Question: I have a table 'Farm' with these columns
'''
FarmID:(primary)
Kenizy:
BarBedo:
BarBodo:
MorKodo:
'''
These columns are palm types in some language. each column of those contains a number indicates the number of this type of palm inside a farm.
Example:
'''
FarmID | Kenizy | BarBedo | BarBodo | MorKodo
-----------------------------------------------
3 | 20 | 12 | 45 | 60
22 | 21 | 9 | 41 | 3
'''
I want to insert that table into the following tables:
Table 'Palm_Farm'
'''
FarmID:(primary)
PalmID;(primary)
PalmTypeName:
Count:
'''
That table connects each farm with each palm type.
Example:
'''
FarmID | PalmID | PalmTypeName | Count
-----------------------------------------------
3 | 1 | Kenizy | 20
3 | 2 | BarBedo | 12
3 | 3 | BarBodo | 45
3 | 4 | MorKodo | 60
22 | 1 | Kenizy | 21
22 | 2 | BarBedo | 9
22 | 3 | BarBodo | 41
22 | 4 | MorKodo | 3
'''
I have to use the following table 'Palms' in order to take the 'PalmID' column.
'''
PalmID:(primary)
PlamTypeName:
...other not important columns
'''
This table is to save information about each palm type.
Example:
'''
PalmID | PlamTypeName
-------------------------
1 | Kenizy
2 | BarBedo
3 | BarBodo
4 | MorKodo
'''
The 'PalmTypeName' column has the value the same as the in the 'Farm' table.
So my question is:
How to insert the data from 'Farm' table to 'Palm_Farm' considering that the PalmID exist in the 'Palm' table
I hope I could make my question clear, I tried to solve my problem myself but the fact that the in the 'Farm' table must be the 'column value' in the 'Palm_Farm' table couldn't know how to do it.
I can't change the table structure because we are trying to help a customer with this already existing tables
I am using SQL Server 2008 so 'Merge' is welcomed.
### Update
After the genius answer by '@GarethD', I got this exception

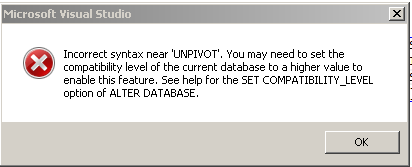
Answer: You can use <URL> to turn the columns into rows:
'''
INSERT Palm_Farm (FarmID, PalmID, PalmTypeName, [Count])
SELECT upvt.FarmID,
p.PalmID,
p.PalmTypeName,
upvt.[Count]
FROM Farm AS f
UNPIVOT
( [Count]
FOR PalmTypeName IN ([Kenizy], [BarBedo], [BarBodo], [MorKodo])
) AS upvt
INNER JOIN Palms AS p
ON p.PalmTypeName = upvt.PalmTypeName;
'''
<URL>
The docs for 'UNPIVOT' state:
> UNPIVOT performs almost the reverse operation of PIVOT, by rotating columns into rows. Suppose the table produced in the previous example is stored in the database as pvt, and you want to rotate the column identifiers Emp1, Emp2, Emp3, Emp4, and Emp5 into row values that correspond to a particular vendor. This means that you must identify two additional columns. The column that will contain the column values that you are rotating (Emp1, Emp2,...) will be called Employee, and the column that will hold the values that currently reside under the columns being rotated will be called Orders. These columns correspond to the pivot_column and value_column, respectively, in the Transact-SQL definition.
To explain further how unpivot works, I will look at the first row original table:
'''
FarmID | Kenizy | BarBedo | BarBodo | MorKodo
-----------------------------------------------
3 | 20 | 12 | 45 | 60
'''
So what UPIVOT will do is look for columns specified in the 'UNPIVOT' statement, and create a row for each column:
'''
SELECT upvt.FarmID, upvt.PalmTypeName, upvt.[Count]
FROM Farm AS f
UNPIVOT
( [Count]
FOR PalmTypeName IN ([Kenizy], [BarBedo])
) AS upvt;
'''
So here you are saying, for every row find the columns '[Kenizy]' and '[BarBedo]' and create a row for each, then for each of these rows create a new column called 'PalmTypeName' that will contain the column name used, then put the value of that column into a new column called [Count]. Giving a result of:
'''
FarmID | Kenizy | Count |
---------------------------
3 | Kenizy | 20 |
3 | BarBedo | 12 |
'''
---
If you are running SQL Server 2000, or a later version with a lower compatibility level, then you may need to use a different query:
'''
INSERT Palm_Farm (FarmID, PalmID, PalmTypeName, [Count])
SELECT f.FarmID,
p.PalmID,
p.PalmTypeName,
[Count] = CASE upvt.PalmTypeName
WHEN 'Kenizy' THEN f.Kenizy
WHEN 'BarBedo' THEN f.BarBedo
WHEN 'BarBodo' THEN f.BarBodo
WHEN 'MorKodo' THEN f.MorKodo
END
FROM Farm AS f
CROSS JOIN
( SELECT PalmTypeName = 'Kenizy' UNION ALL
SELECT PalmTypeName = 'BarBedo' UNION ALL
SELECT PalmTypeName = 'BarBodo' UNION ALL
SELECT PalmTypeName = 'MorKodo'
) AS upvt
INNER JOIN Palms AS p
ON p.PalmTypeName = upvt.PalmTypeName;
'''
This is similar, but you have to create the additional rows yourself using 'UNION ALL' inside the subquery 'upvt', then choose the value for '[Count]' using a case expression.
---
To update when the row exists you can use MERGE
'''
WITH Data AS
( SELECT upvt.FarmID,
p.PalmID,
p.PalmTypeName,
upvt.[Count]
FROM Farm AS f
UNPIVOT
( [Count]
FOR PalmTypeName IN ([Kenizy], [BarBedo], [BarBodo], [MorKodo])
) AS upvt
INNER JOIN Palms AS p
ON p.PalmTypeName = upvt.PalmTypeName
)
MERGE Palm_Farm WITH (HOLDLOCK) AS pf
USING Data AS d
ON d.FarmID = pf.FarmID
AND d.PalmID = pf.PalmID
WHEN NOT MATCHED BY TARGET THEN
INSERT (FarmID, PalmID, PalmTypeName, [Count])
VALUES (d.FarmID, d.PalmID, d.PalmTypeName, d.[Count])
WHEN MATCHED THEN
UPDATE
SET [Count] = d.[Count],
PalmTypeName = d.PalmTypeName;
'''